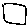
Label: square